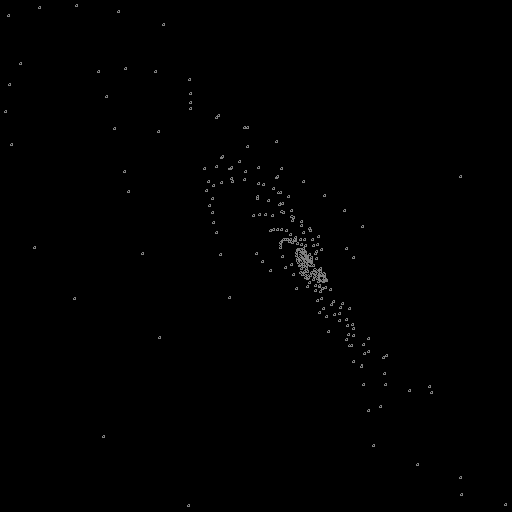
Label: supernova